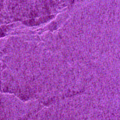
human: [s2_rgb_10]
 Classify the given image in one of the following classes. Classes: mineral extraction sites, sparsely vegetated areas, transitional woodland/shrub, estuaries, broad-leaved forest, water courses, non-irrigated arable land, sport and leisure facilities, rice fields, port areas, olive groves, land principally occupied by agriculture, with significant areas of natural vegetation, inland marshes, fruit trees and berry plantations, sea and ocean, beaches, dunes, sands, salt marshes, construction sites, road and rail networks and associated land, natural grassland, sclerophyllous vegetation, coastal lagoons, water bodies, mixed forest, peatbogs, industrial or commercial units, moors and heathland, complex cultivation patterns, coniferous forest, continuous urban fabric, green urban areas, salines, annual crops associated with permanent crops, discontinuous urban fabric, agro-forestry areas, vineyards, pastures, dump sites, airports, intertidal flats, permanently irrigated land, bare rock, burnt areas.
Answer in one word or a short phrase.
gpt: sea and ocean